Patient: sex M, age 29
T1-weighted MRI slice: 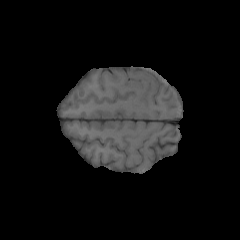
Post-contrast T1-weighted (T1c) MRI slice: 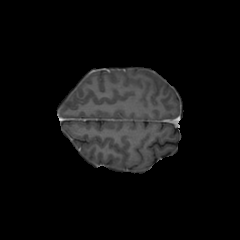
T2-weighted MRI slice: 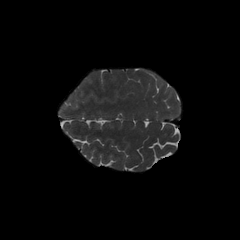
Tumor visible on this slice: no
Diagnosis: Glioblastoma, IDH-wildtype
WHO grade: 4